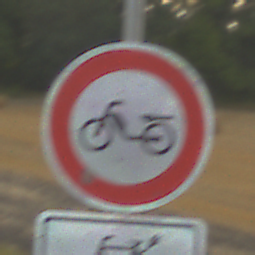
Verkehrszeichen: VerbotMofas
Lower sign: EinspurigeFahrzeugeFrei4
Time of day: SunriseSunset
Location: Outdoor (RoadRail)
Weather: PartlyCloudy
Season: NotSpecified
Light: Natural